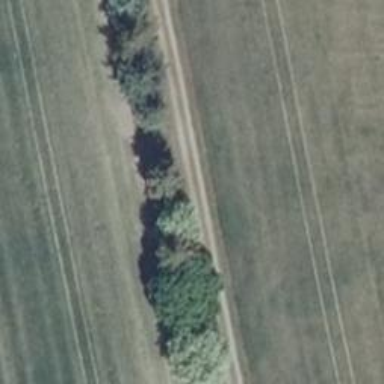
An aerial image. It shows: Row of deciduous broadleaved trees.